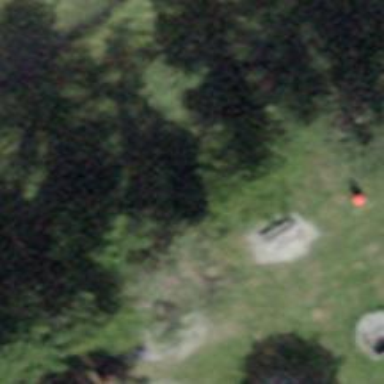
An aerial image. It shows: Picnic table located in leisure land area.